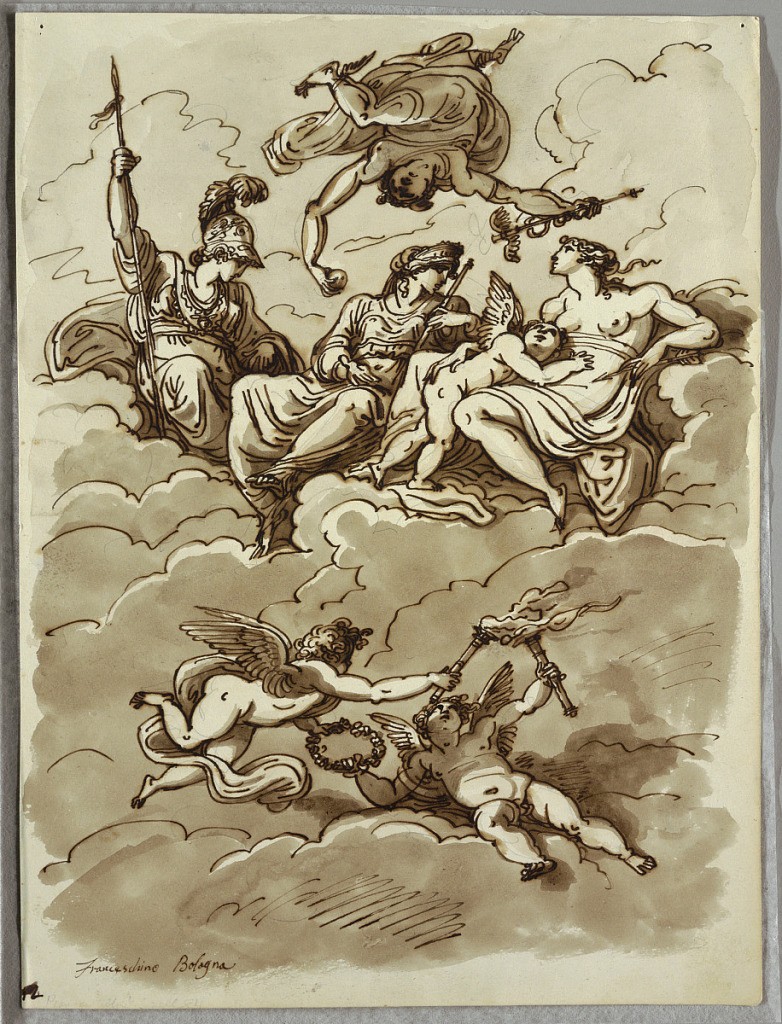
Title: Minerva, Mercury, Juno and Venus on Clouds, Study after Marcantonio Franceschini
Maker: Felice Giani, Italian, 1758–1823
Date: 1821–22
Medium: Pen and brown ink, brush and brown wash, over black chalk on white heavy wove paper
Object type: Sketchbook folio
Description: At top, Mercury, flying upside down, hovers over figures of Minerva, Juno and Venus with Amor seated on clouds; two winged putti with torches and wreath float below.